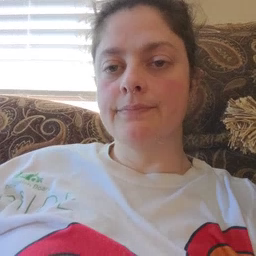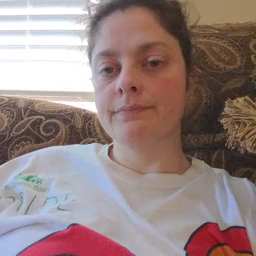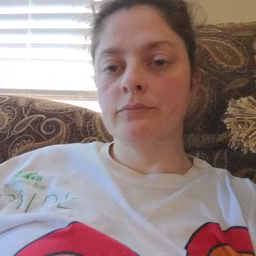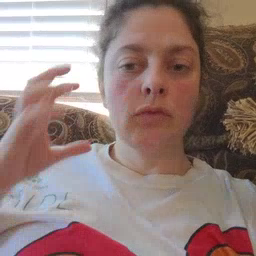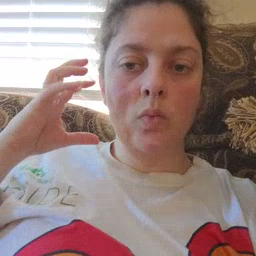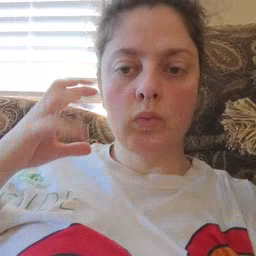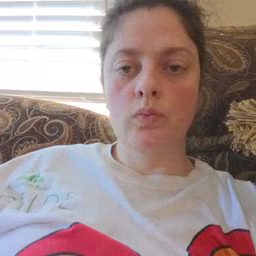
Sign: radio